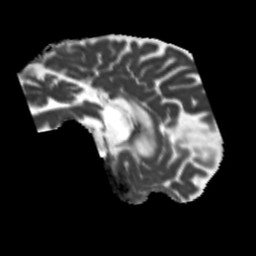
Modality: MD
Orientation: sagittal
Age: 58
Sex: male
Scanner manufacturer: siemens
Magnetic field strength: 3 T
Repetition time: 5.25 s
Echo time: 0.08 s